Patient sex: F
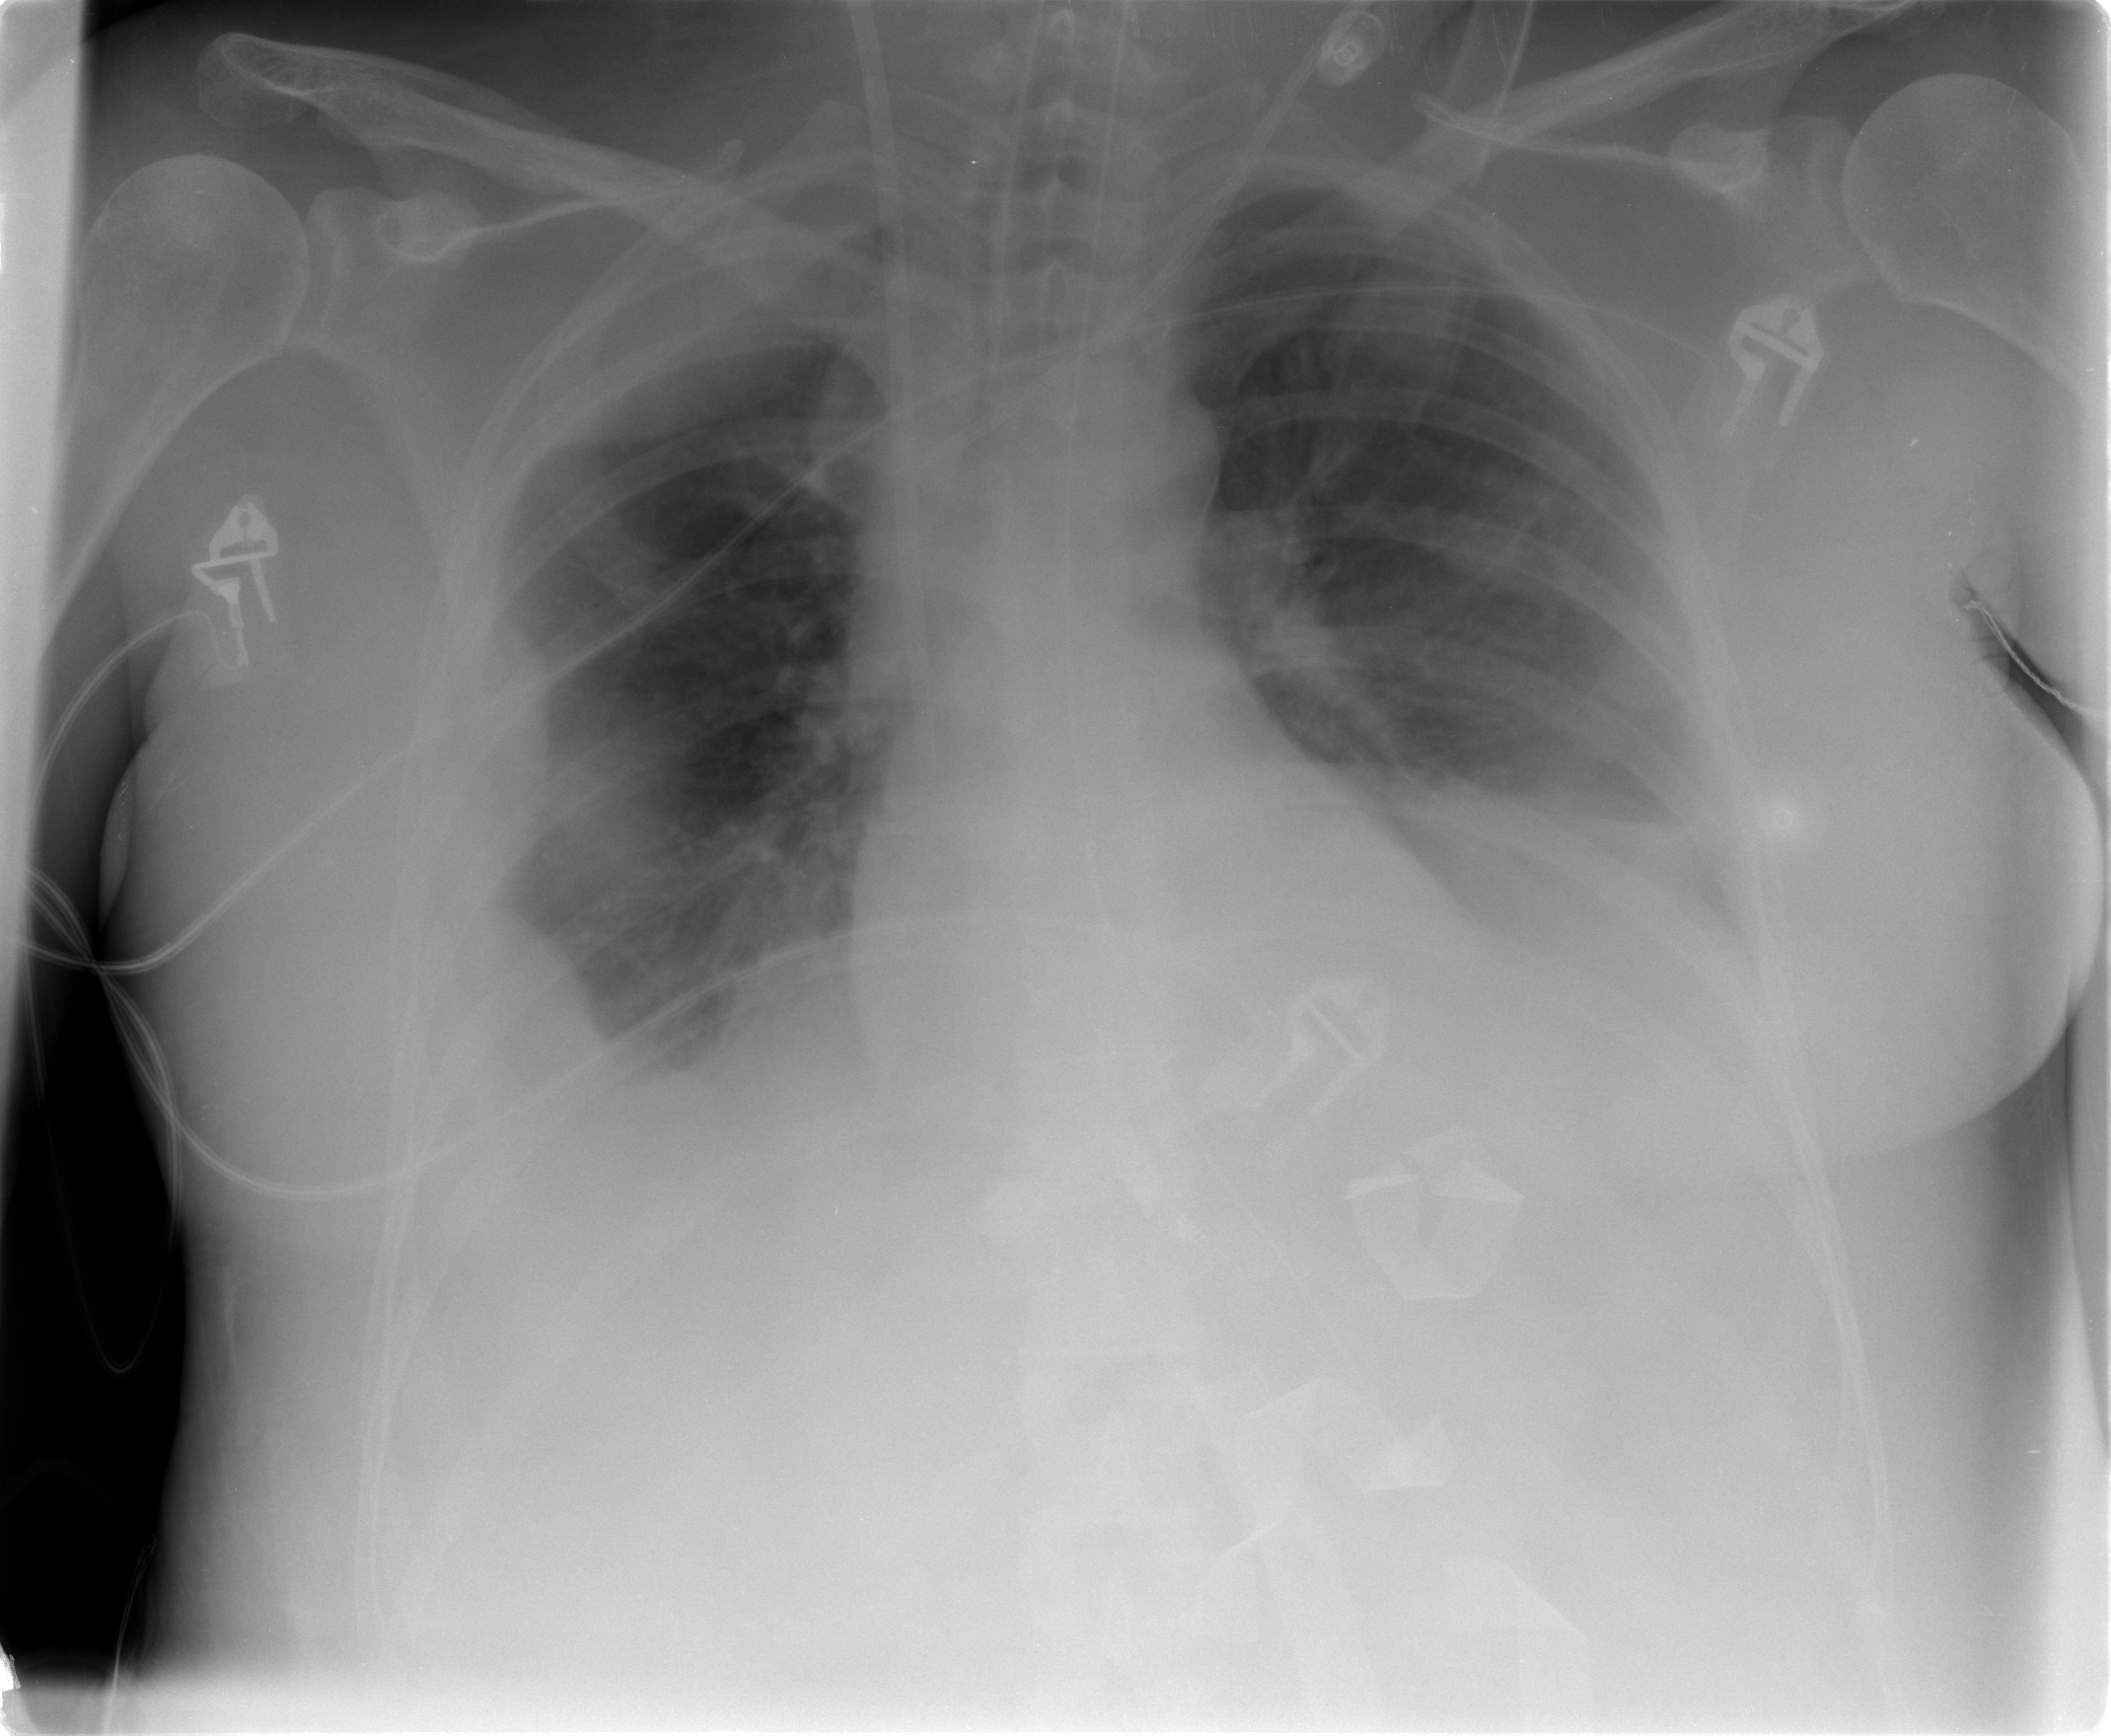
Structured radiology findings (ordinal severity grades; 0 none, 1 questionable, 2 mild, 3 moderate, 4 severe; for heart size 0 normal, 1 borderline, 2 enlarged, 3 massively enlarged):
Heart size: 0
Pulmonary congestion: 0
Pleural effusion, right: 3
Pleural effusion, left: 2
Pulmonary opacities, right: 0
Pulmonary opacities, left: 0
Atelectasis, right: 2
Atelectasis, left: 2